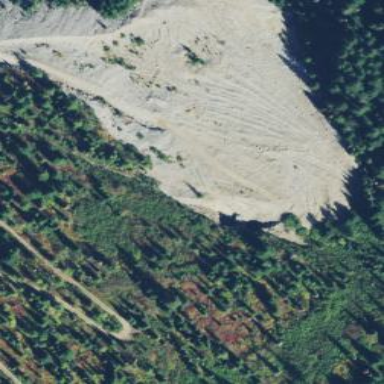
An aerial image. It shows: Quarry area.